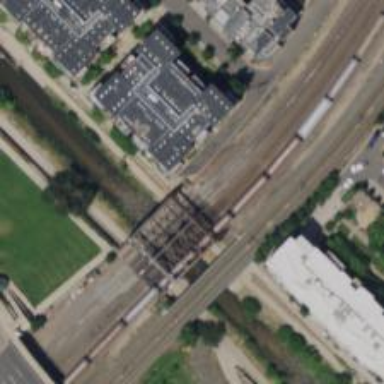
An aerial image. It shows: Abandoned railway bridge over siding.